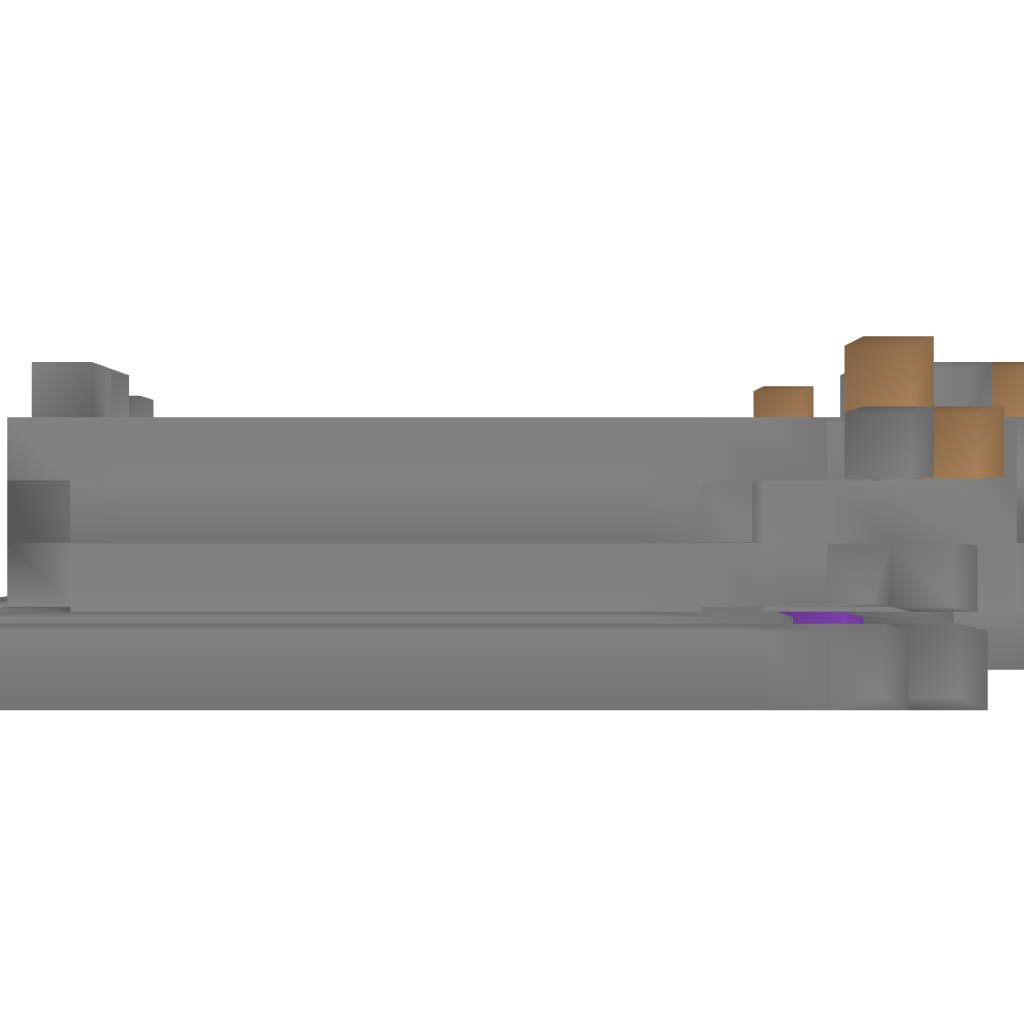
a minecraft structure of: Corridor Run bad low quality